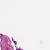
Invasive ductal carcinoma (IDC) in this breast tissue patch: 0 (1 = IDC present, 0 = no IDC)